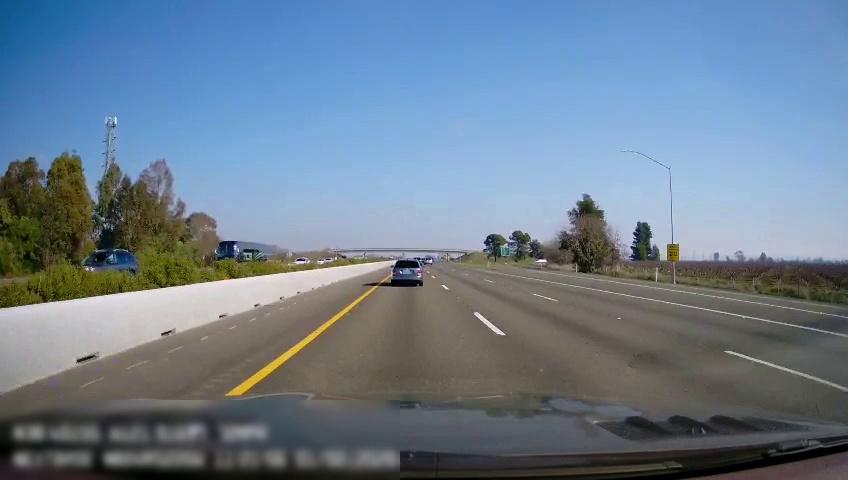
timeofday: Day
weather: Sunny
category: Drivable Space
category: Vehicles | Van
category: Vehicles | Car
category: Vehicles | Car
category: Vehicles | Bus
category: Vehicles | Car
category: Vehicles | Car
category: Vehicles | Car
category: Vehicles | SUV
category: Lanes | Current Lane
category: Lanes | Alternate Lane
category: Lanes | Current Lane
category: Lanes | Alternate Lane
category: Lanes | Alternate Lane
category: Lanes | Alternate Lane
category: Lanes | Alternate Lane
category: Traffic | Signs
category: Traffic | Signs